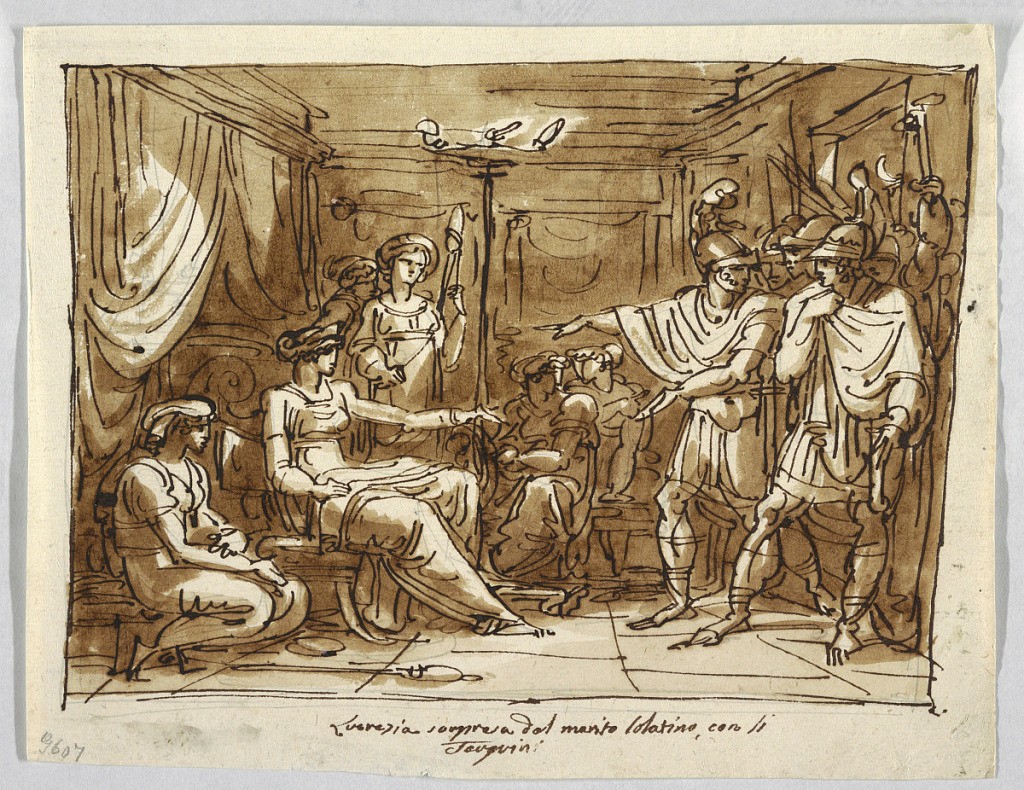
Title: Drawing
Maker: Felice Giani, Italian, 1758–1823
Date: About 1810
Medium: Pen and brown ink with traces of graphite on cream laid paper
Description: Collatinus and the other warriors enter the room from right. Incretia is seated among her maidens and before bed; she stretches her left arm out The room is lighted by a high standing lamp with four flames.